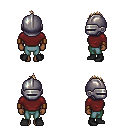
a pixel art fantasy rpg character, female body template, human, dark skin, maroon long-sleeve shirt, teal pants, white blonde mohawk hairstyle, metal helm, leather bracers, black shoes, four views (front, back, left, right), 2x2 character sprite sheet, small pixel art, hard edges, no anti-aliasing